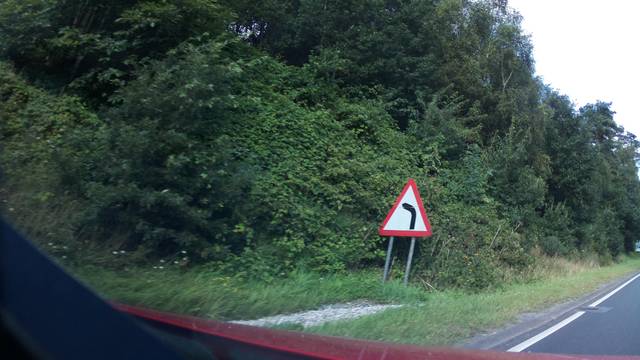
Region: United Kingdom
Coordinates: 50.646, -3.554